Question: <URL>, and customer segment. I can't figure out a way to aggregate the data into a wide format where each row is unique only to date and a sales person, with the calculated total sales revenue and % for each customer segment like so:
.
Here is the CSV for the dataset:
'''
Year,Month,Country,Associate,Sales Revenue,Customer Segment
2015,1,USA,Bill,20,Enterprise
2015,1,USA,Bill,10,Enterprise
2015,1,Germany,Bill,5,Consumer
2015,1,USA,Bill,5,Enterprise
2015,1,Germany,Ted,5,Consumer
2015,1,USA,Bill,10,Consumer
2015,1,Germany,Bill,5,Consumer
2015,1,Germany,Ted,20,Enterprise
2015,1,Germany,Ted,20,Consumer
'''
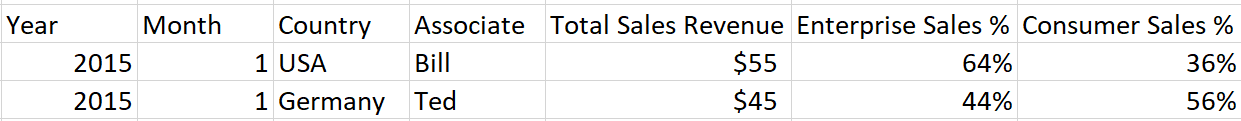
Answer: There are a couple ways to do this, but essentially you need to 'group_by' the columns whose values should not change and then 'summarise' to create the new variables.
You can either type everything and subset to the cases you care about:
'''
library(tidyverse)
df <- read_csv('Year,Month,Country,Associate,Sales Revenue,Customer Segment
2015,1,USA,Bill,20,Enterprise
2015,1,USA,Bill,10,Enterprise
2015,1,Germany,Bill,5,Consumer
2015,1,USA,Bill,5,Enterprise
2015,1,Germany,Ted,5,Consumer
2015,1,USA,Bill,10,Consumer
2015,1,Germany,Bill,5,Consumer
2015,1,Germany,Ted,20,Enterprise
2015,1,Germany,Ted,20,Consumer')
df %>%
group_by(Year, Month, Country, Associate) %>%
summarise('Total Sales Revenue' = sum('Sales Revenue'),
'Enterprise Sales %' = sum('Sales Revenue'['Customer Segment' == 'Enterprise']) /
'Total Sales Revenue'* 100,
'Consumer Sales %' = sum('Sales Revenue'['Customer Segment' == 'Consumer']) /
'Total Sales Revenue' * 100)
#> # A tibble: 3 x 7
#> # Groups: Year, Month, Country [?]
#> Year Month Country Associate 'Total Sales Revenue' 'Enterprise Sales %'
#> <dbl> <dbl> <chr> <chr> <dbl> <dbl>
#> 1 2015 1 Germany Bill 10 0
#> 2 2015 1 Germany Ted 45 44.4
#> 3 2015 1 USA Bill 45 77.8
#> # ... with 1 more variable: 'Consumer Sales %' <dbl>
'''
...or do it more programmatically with 'tidyr::spread' (which will scale to more variables better):
'''
df %>%
janitor::clean_names() %>%
group_by(year, month, country, associate, customer_segment) %>%
summarise(revenue = sum(sales_revenue)) %>%
mutate(percent = revenue / sum(revenue) * 100) %>%
spread(customer_segment, percent) %>%
summarise_all(sum, na.rm = TRUE)
#> # A tibble: 3 x 7
#> # Groups: year, month, country [?]
#> year month country associate revenue Consumer Enterprise
#> <dbl> <dbl> <chr> <chr> <dbl> <dbl> <dbl>
#> 1 2015 1 Germany Bill 10 100 0
#> 2 2015 1 Germany Ted 45 55.6 44.4
#> 3 2015 1 USA Bill 45 22.2 77.8
'''